【题型】选择题　【知识点】平面几何　【难度】easy
如图，正五边形 $ABCDE$ 的几条对角线的交点分别为 $M, N, P, Q, R$，它们分别是所在对角线的黄金分割点。若 $AB = 2$，则 $MN$ 的长为（ ）

A. $3 - \sqrt{5}$
B. $3 + \sqrt{5}$
C. $\sqrt{5} + 1$
D. $\sqrt{5} - 1$
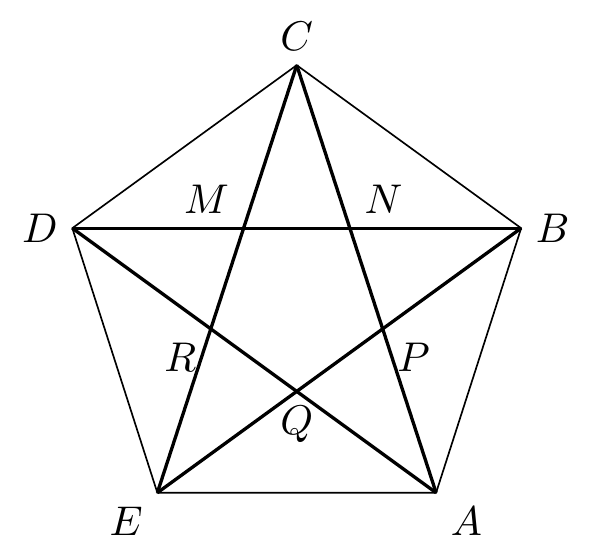
【解答】
解：$\because$ 五边形 $ABCDE$ 为正五边形

$\therefore AE = AB = 2$，$\angle EAB = \angle ABC = \dfrac{180^\circ \times (5-2)}{5} = 108^\circ$,

$\therefore \angle AEB = \angle ABE = 36^\circ$

同理可得 $\angle CBD = 36^\circ$

$\therefore \angle ABD = 108^\circ - 36^\circ = 72^\circ$

$\therefore \angle EAB + \angle ABD = 108^\circ + 72^\circ = 180^\circ$

$\therefore AE \parallel BD$

同理可证明 $EC \parallel AB$

$\therefore$ 四边形 $ABME$ 为平行四边形

$\therefore EM = AB = 2, BM = AE = 2$,

同理，$DN = 2$,

$\therefore M、N$ 为 $BD$ 的黄金分割点

$\therefore BD = 2 + \dfrac{\sqrt{5}-1}{2} = \sqrt{5}+1$,

$\therefore DM = BD - BM = \sqrt{5}-1$,

$\therefore MN = DN - DM = 2 - (\sqrt{5}-1) = 3 - \sqrt{5}$,

故选：A。